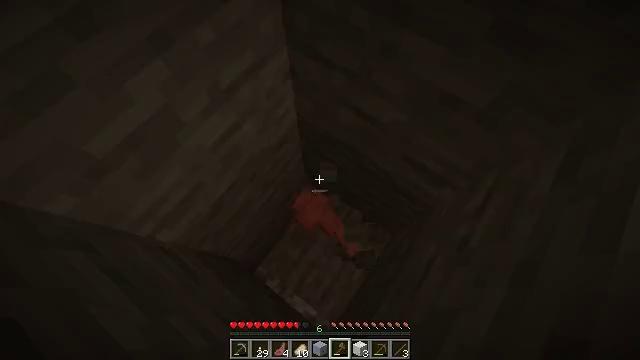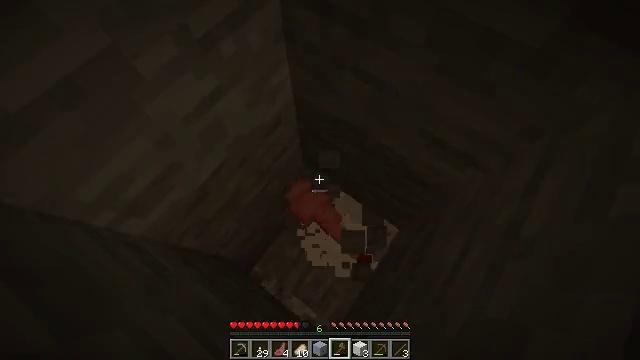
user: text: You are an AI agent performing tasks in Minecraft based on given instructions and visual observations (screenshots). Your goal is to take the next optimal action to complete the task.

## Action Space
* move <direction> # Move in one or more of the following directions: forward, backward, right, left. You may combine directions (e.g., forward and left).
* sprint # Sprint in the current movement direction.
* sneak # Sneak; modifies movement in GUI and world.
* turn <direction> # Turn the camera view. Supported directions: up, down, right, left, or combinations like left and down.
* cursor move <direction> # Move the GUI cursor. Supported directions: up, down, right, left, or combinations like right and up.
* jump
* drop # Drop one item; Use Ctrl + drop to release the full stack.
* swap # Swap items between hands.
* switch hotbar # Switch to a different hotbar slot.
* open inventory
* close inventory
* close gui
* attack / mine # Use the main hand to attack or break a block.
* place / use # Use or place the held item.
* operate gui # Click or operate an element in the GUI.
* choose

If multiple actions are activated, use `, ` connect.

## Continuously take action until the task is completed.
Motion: motion action
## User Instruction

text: Get rid of the infested stone.
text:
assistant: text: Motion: attack / mine
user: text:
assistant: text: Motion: attack / mine